Question: I am trying to build a "candy shop user interface" and I have 4 classes:
1. SweetItem class - abstract base class
2. Candy, Cookie, IceCream classes - derived from the base class virtually
3. Cookielida - derived from both cookie and ice cream classes
Now I have in the base class:
'''
class SweetItem
{
public:
/*=====Builders & Destructor & = Operator=====*/
SweetItem();
SweetItem(const SweetItem&);
~SweetItem();
const SweetItem& operator=(const SweetItem&);
/*=====Input\Output operators=====*/
friend ostream& operator<<(ostream&, const SweetItem&);
friend istream& operator>>(istream&, SweetItem&);
/*=====Static members=====*/
static void NoSweets() { cout << num_sweets; }
static int get_num() { return num_sweets; }
/*=====Virtual Interface=====*/
virtual SweetItem* clone() const = 0;
virtual SweetItem* enter() = 0;
virtual void print() const = 0;
virtual int get_amount() const =0;
virtual float get_price() const = 0;
virtual String get_type() const = 0;
virtual float get_total() const = 0;
/*=====Cyber Function=====*/
void color(const int) const;
protected:
private:
static int num_sweets;
};
'''
The input/output are calling virtual functions "enter()" and "print()":
'''
ostream& operator<<(ostream& op, const SweetItem& input) {
if(&input)
input.print();
return op;
}
istream& operator>>(istream& ip, SweetItem& input) {
input.enter();
return ip;
}
'''
When I try to use the "enter()" of the cookielida like this:
'''
int main() {
SweetItem* temp = new Cookielida;
cin >> *temp;
cout << *temp << endl;
}
'''
It prints a default object that i set up instead of the entered selection by user. This is the virtual implementation:
'''
SweetItem* Cookielida::enter() {
String ct, it;
float cp, ip;
cout << "Please select from the available options: " << endl;
cout << "1) Butter cookies " << BUTTERP << "$ per unit" << endl;
cout << "2) Chocolate chip cookies " << CHIPP << "$ per unit" << endl;
cout << "3) Oreo cookies " << OREOP << "$ per unit" << endl;
int opt1;
opt1 = error(1, 3);
switch (opt1)
{
case BUTTER: ct = "Butter cookies";
cp = BUTTERP;
break;
case CHIP: ct = "Chocolate chip cookies";
cp = CHIPP;
break;
case OREO: ct = "Oreo cookies";
cp = OREOP;
break;
default:
break;
}
cout << "Please select from the available options: " << endl;
cout << "1) Vanilla icecream " << VANIP << "$ per unit" << endl;
cout << "2) Chocolate icecream " << CHOCP << "$ per unit" << endl;
cout << "3) Yogurt icecream " << YOGUP << "$ per unit" << endl;
int opt2;
opt2 = error(1, 3);
switch (opt2)
{
case VANI: it = "Vanilla icecream";
ip = VANIP;
break;
case CHOC: it = "Chocolate icecream";
ip = CHOCP;
break;
case YOGU: it = "Yogurt icecream";
ip = YOGUP;
break;
default:
break;
}
cout << "How many cookielidas do you want? " << endl;
int a;
a = error(0, MAXAMOUNT);
SweetItem* temp = new Cookielida(a, ip, cp, it, ct);
return temp;
}
'''
I believe that the problem is that the temp cookielida created in the "enter()" function is destroyed instead of copied to the temp in the "main()".
Also these are the constructors:
'''
Cookielida::Cookielida(int a=0, float ip=0, float cp=0, const String& it="", const String& ct="") :
IceCream(ICEA, ip, it), Cookie(COKA, cp, ct), amount(a), price((ip + cp * 2)*1.5), type(ct + " " + it)
{
}
Cookielida::Cookielida(const Cookielida& input) :
IceCream(ICEA, input.get_ip(), input.get_it()),
Cookie(COKA, input.get_cp(), input.get_ct()),
amount(input.amount), price(input.price), type(input.type)
{
}
'''
This is the output:

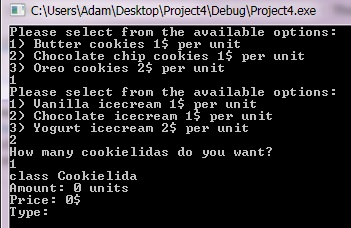
Answer: The problem is in your 'enter()' function. It doesn't change the object itself, but rather creates a new one which is returned via pointer. So when you call 'input.enter();' in your 'operator>>' overload, the class 'input' refers to is not varied -- and in fact, nothing happens as the pointer you return is not used at all.
As a workaround, you can do the following
'''
Cookielida& Cookielida::enter() //better return the derived object in a covariant way,
//not the base class pointer
//you can still downcast it if required
{
//read in those many parameters
//then either set the class member variables "a, ip, cp, it, ct"
//directly (--the preferred way)
//or use this cheap alternative
operator=(Cookielida(a, ip, cp, it, ct));
return *this;
}
'''